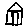
Label: house